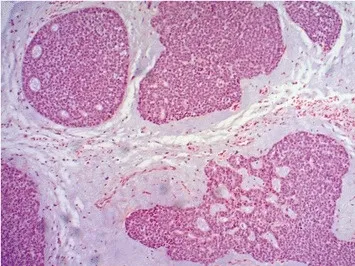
Adenoid cystic carcinoma of the patient. The image shows islands of fairly uniformly sized tumor cells with solid growth pattern and partly small cribriform spaces. The epithelial component is sharply demarcated from the myxoid interstitial stroma. The image is photographed at 400 times magnification.
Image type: pathology (h&e)